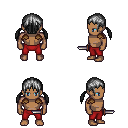
a pixel art fantasy rpg character, male body template, human, dark skin, leather shoulder armor, red pants, gray twin-tailed hairstyle, dagger, four views (front, back, left, right), 2x2 character sprite sheet, small pixel art, hard edges, no anti-aliasing